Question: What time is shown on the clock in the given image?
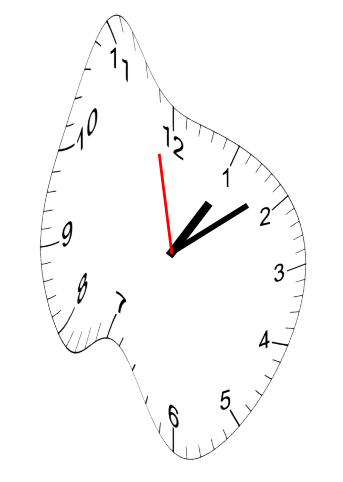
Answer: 01:08:58